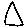
Label: triangle